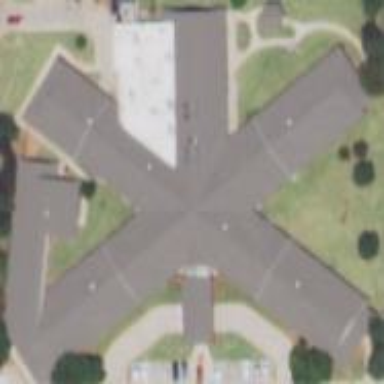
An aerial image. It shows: Nursing home building.